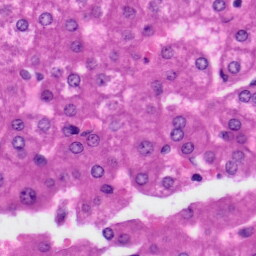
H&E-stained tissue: Liver